Interaction volume radius: 5 \u00c5
Interaction volume height: 10 \u00c5
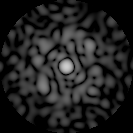
Disorder parameter: 0.7461